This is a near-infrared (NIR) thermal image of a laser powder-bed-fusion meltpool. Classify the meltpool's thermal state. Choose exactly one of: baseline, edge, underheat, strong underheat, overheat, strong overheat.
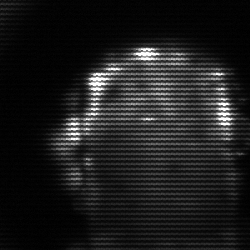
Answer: baseline